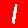
Digit: 1